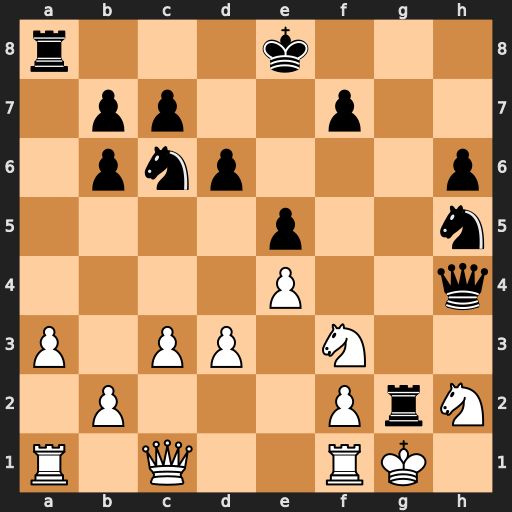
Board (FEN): r3k3/1pp2p2/1pnp3p/4p2n/4P2q/P1PP1N2/1P3PrN/R1Q2RK1
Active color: w
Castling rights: q
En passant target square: -
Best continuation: Kxg2 Nf4+ Kh1